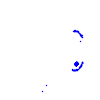
Particle: electron